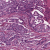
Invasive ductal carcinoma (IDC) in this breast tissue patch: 0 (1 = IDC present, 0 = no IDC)